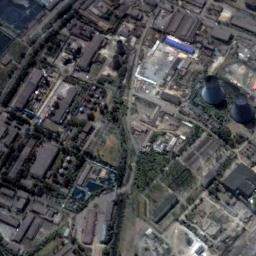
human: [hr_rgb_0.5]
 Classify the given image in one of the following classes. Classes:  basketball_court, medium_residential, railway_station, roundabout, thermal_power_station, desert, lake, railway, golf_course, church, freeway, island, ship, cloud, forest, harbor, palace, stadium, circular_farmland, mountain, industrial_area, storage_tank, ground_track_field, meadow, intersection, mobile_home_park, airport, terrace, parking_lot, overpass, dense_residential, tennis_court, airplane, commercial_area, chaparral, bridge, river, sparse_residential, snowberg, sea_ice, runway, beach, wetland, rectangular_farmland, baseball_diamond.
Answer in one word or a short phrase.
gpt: thermal_power_station